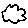
Label: cloud